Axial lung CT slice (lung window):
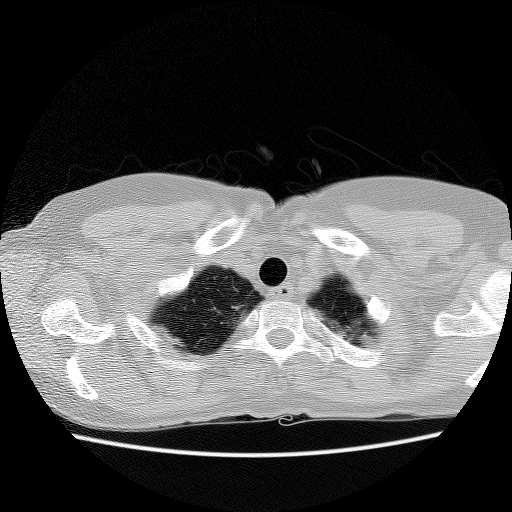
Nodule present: no